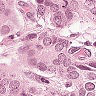
Metastatic tissue present: yes